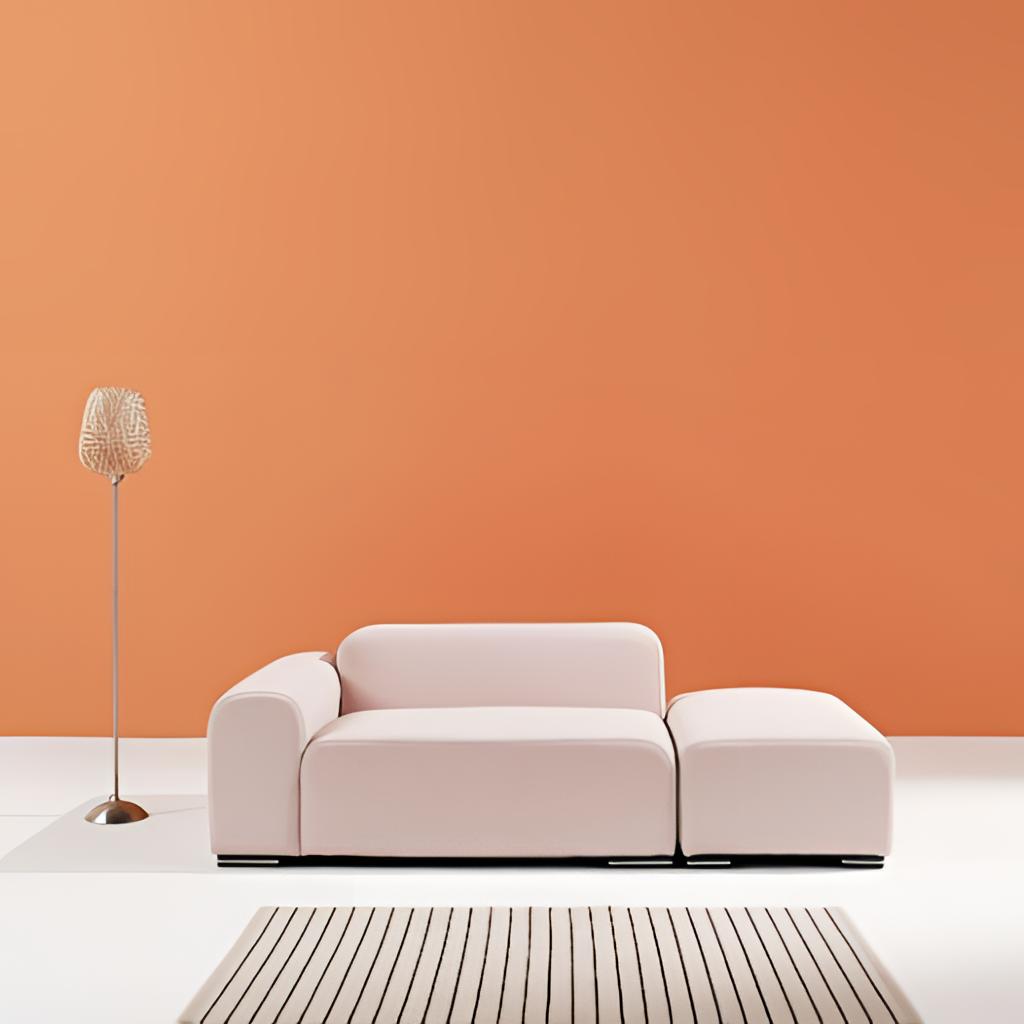
fabric sofa, living room, orange paint wallpaper, with solid pattern, tile flooring, with large square pattern, minimalist